Question: Here's the thing. I'm using pure AS3 to do some special automatic layout of some Flex components, when I discover that some SkinnableContainers grow bigger than their content, even if they have 0 padding and the layout inside them is BasicLayout (i.e. "full-manual" layout).
Here's a screenshot and the code. This little test creates an Application and sets the layout to HorizontalLayout. Then, inside the Application container, I create two SkinnableContainers, each containing a Label with some text. I set the SkinnableContainers to have maximum 150px width, and the Labels inside them to have 100% width of their parents.
Screenshot

Main.mxml
'''
<?xml version="1.0" encoding="utf-8"?>
<local:MainApplication xmlns:fx="http://ns.adobe.com/mxml/2009" xmlns:local="*"/>
'''
MainApplication.as
'''
package {
import flash.events.Event;
import spark.components.Application;
import spark.components.SkinnableContainer;
import spark.components.Label;
import spark.layouts.HorizontalLayout;
import spark.layouts.BasicLayout;
public class MainApplication extends Application {
public function MainApplication() {
super();
var hl : HorizontalLayout = new HorizontalLayout();
hl.gap = 0;
hl.paddingTop = 0;
hl.paddingLeft = 0;
hl.paddingRight = 0;
hl.paddingBottom = 0;
this.layout = hl;
var leftBlock : SkinnableContainer = myNewContainer(0xFF0000);
var rightBlock : SkinnableContainer = myNewContainer(0x00FF00);;
var leftLabel : Label = myNewLabel("oranges blackberries bananas kiwis plums apples");
var rightLabel : Label = myNewLabel("apricots peaches lemons pineapples");
leftBlock.addElement(leftLabel);
rightBlock.addElement(rightLabel);
this.addElement(leftBlock);
this.addElement(rightBlock);
}
private function myNewContainer(backColor : Number) : SkinnableContainer {
var container : SkinnableContainer = new SkinnableContainer();
container.layout = new BasicLayout();
container.maxWidth = 150;
container.explicitWidth = 150;
container.opaqueBackground = backColor;
return container;
}
private function myNewLabel(text : String) : Label {
var myLabel : Label = new Label();
myLabel.text = text;
myLabel.percentWidth = 100;
myLabel.setStyle("color", 0xFFFFFF);
myLabel.setStyle("backgroundColor", 0x000000);
return myLabel;
}
}
}
'''
It looks to me like the SkinnableContainers (red and green backgrounds) don't care about the 'maxWidth = 150;' I applied to them, but the Labels (white text on black background) respect this. I was expecting to see only the Labels, without any overextended red or green backgrounds. Is there some padding involved? Am I missing anything?
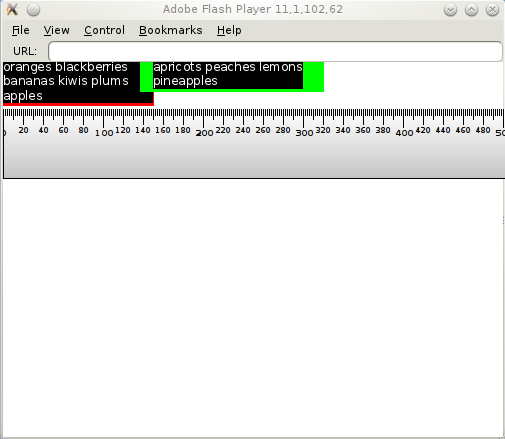
Answer: Use the 'backgroundColor' style instead of the 'opaqueBackground' property.
If you replace that 'container.opaqueBackground = backColor' with 'container.setStyle("backgroundColor", backColor)' (just as you did with the Labels) the red and green zones are right where you would expect them to be.
Bear in mind that <URL> with the Flex framework. So what you see, is those DisplayObjects somewhat overlapping, but not the Flex SkinnableContainers.
To be more precise: the SkinnableContainers extend from DisplayObject, so technically they overlapping, but their graphics and contents are aligned in such a way that visually (and in any other practical way except the usage of 'opaqueBackground') they are not.